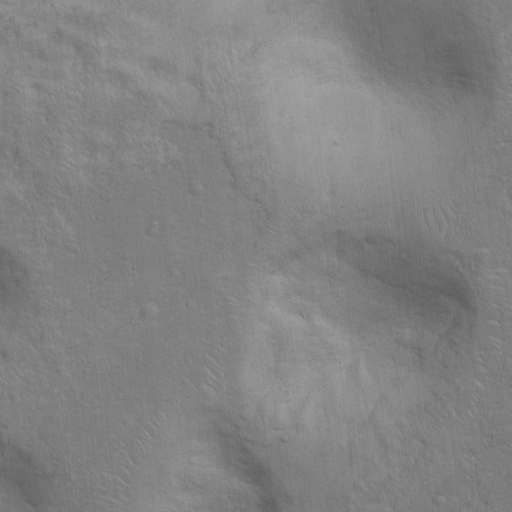
Classes present: Background, Cone